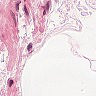
Metastatic tissue present: no